Question: The image is quadrangle (you can see at border), i need mark as active element only when hover on image element, now he active when i move on empty white space near triangle and etc.
: i need ignore transparency place

jsfiddle: <URL>
'''
<img src='http://etc-mysitemyway.s3.amazonaws.com/icons/legacy-previews/icons-256/3d-transparent-glass-icons-media/001429-3d-transparent-glass-icon-media-a-media21-arrow-back.png' style='position: absolute; top: -50px; left: -70px'>
<img src='http://etc-mysitemyway.s3.amazonaws.com/icons/legacy-previews/icons-256/3d-transparent-glass-icons-transport-travel/036411-3d-transparent-glass-icon-transport-travel-anchor6-sc48.png' style='position: absolute; top: 20px; left: 20px'>
'''
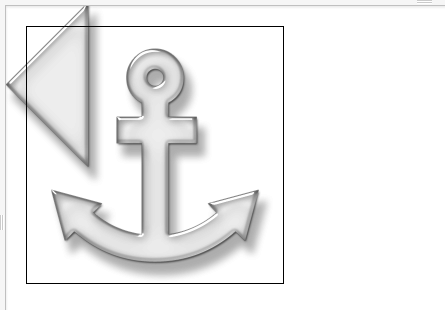
Answer: You can wrap both images in a div and when the user hovers over the div, you set the value of the image you want, like so:
'''
<div id="hoverArea"><img src='http://etc-mysitemyway.s3.amazonaws.com/icons/legacy-previews/icons-256/3d-transparent-glass-icons-media/001429-3d-transparent-glass-icon-media-a-media21-arrow-back.png' style='position: absolute; top: -50px; left: -70px'>
<img src='http://etc-mysitemyway.s3.amazonaws.com/icons/legacy-previews/icons-256/3d-transparent-glass-icons-transport-travel/036411-3d-transparent-glass-icon-transport-travel-anchor6-sc48.png' style='position: absolute; top: 20px; left: 20px' class="canHaveBlueBackground"></div>
'''
'''
div#hoverArea:hover .canHaveBlueBackground {
background: blue;
}
'''
<URL>